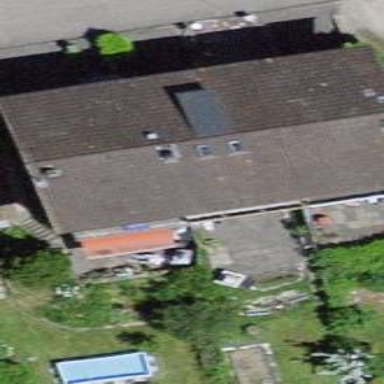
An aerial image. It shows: Terrace building with gabled roof.